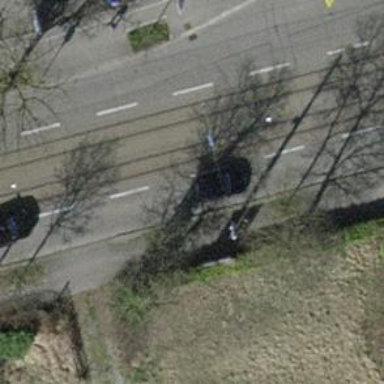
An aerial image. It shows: Avenue lined with trees.